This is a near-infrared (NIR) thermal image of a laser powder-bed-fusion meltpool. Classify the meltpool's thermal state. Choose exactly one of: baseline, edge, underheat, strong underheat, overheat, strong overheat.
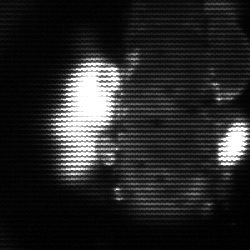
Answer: strong underheat